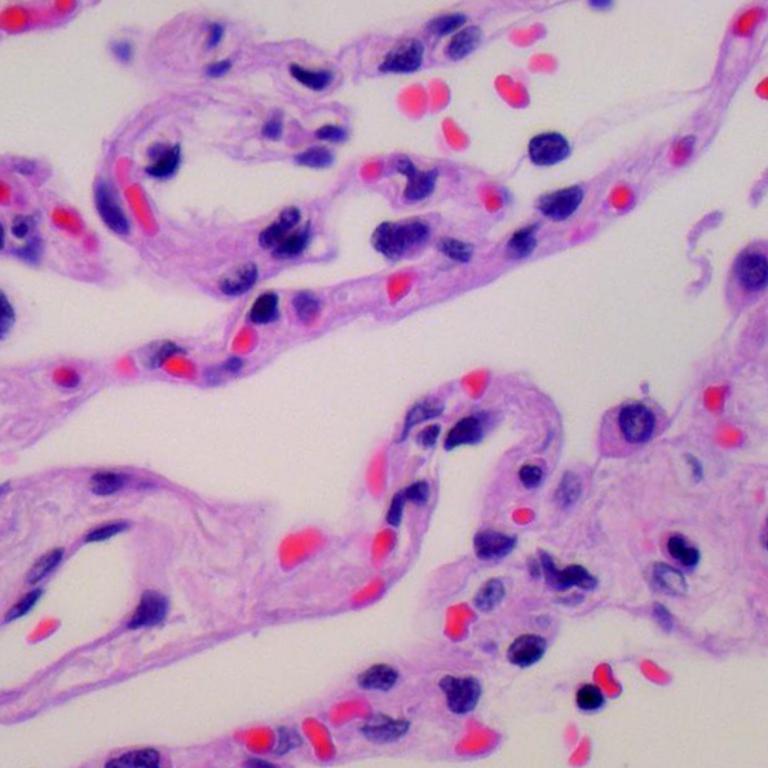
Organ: lung
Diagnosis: benign